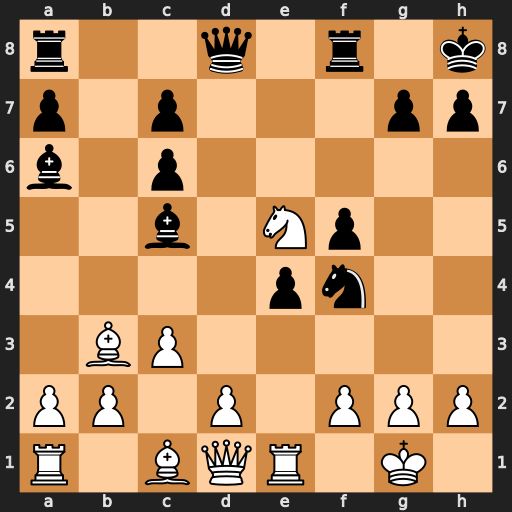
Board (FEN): r2q1r1k/p1p3pp/b1p5/2b1Np2/4pn2/1BP5/PP1P1PPP/R1BQR1K1
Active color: w
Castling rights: -
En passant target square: -
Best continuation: d4 Nd3 Nxd3 Bxd3 dxc5